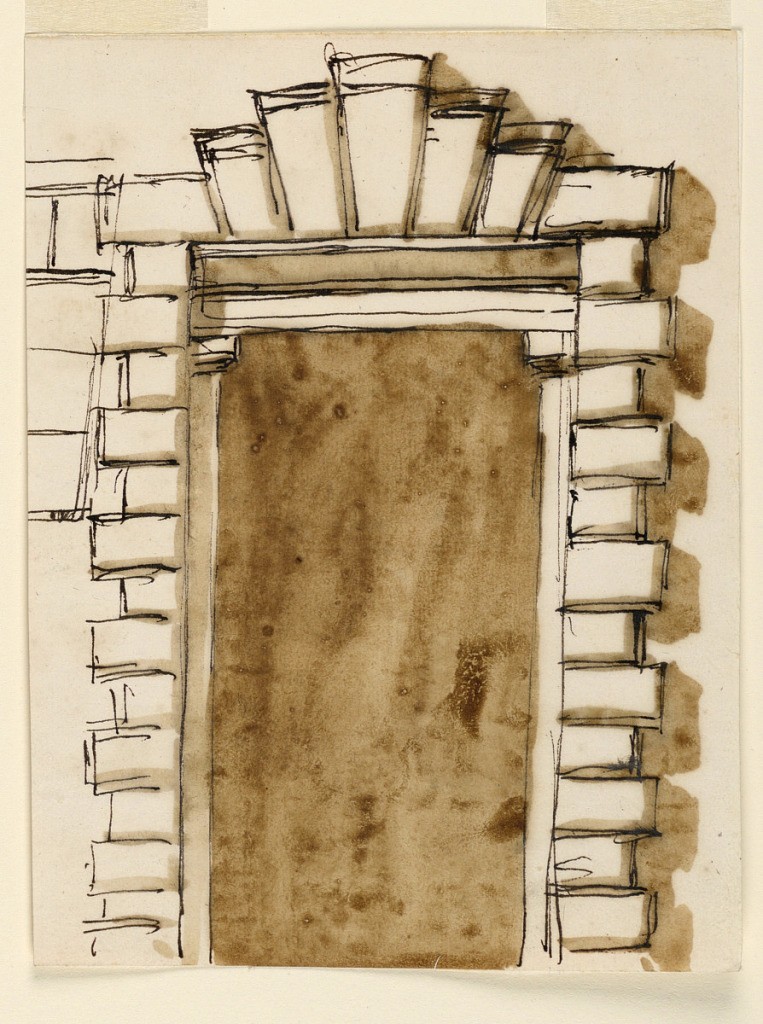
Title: Elevation of a Doorcase
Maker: Giuseppe Barberi, Italian, 1746–1809
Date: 1790-1800
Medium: Pen and brown ink, brush and brown wash on lined off-white paper
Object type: Drawing
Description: Undecorated pilaster strips and capitals support an entablature. Projecting blocks form an outer frame.